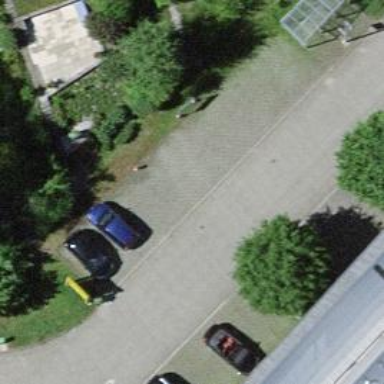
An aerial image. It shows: Parking available on the street side.